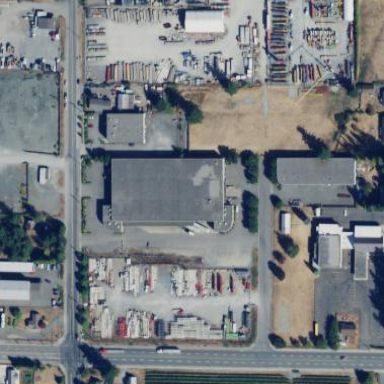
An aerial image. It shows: Industrial area.